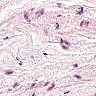
Metastatic tissue present: no